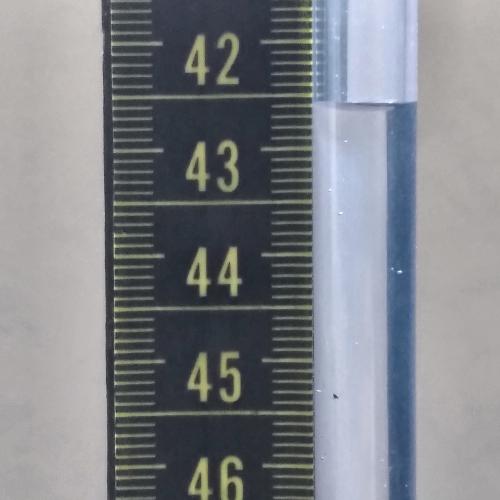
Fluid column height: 42.6 cm